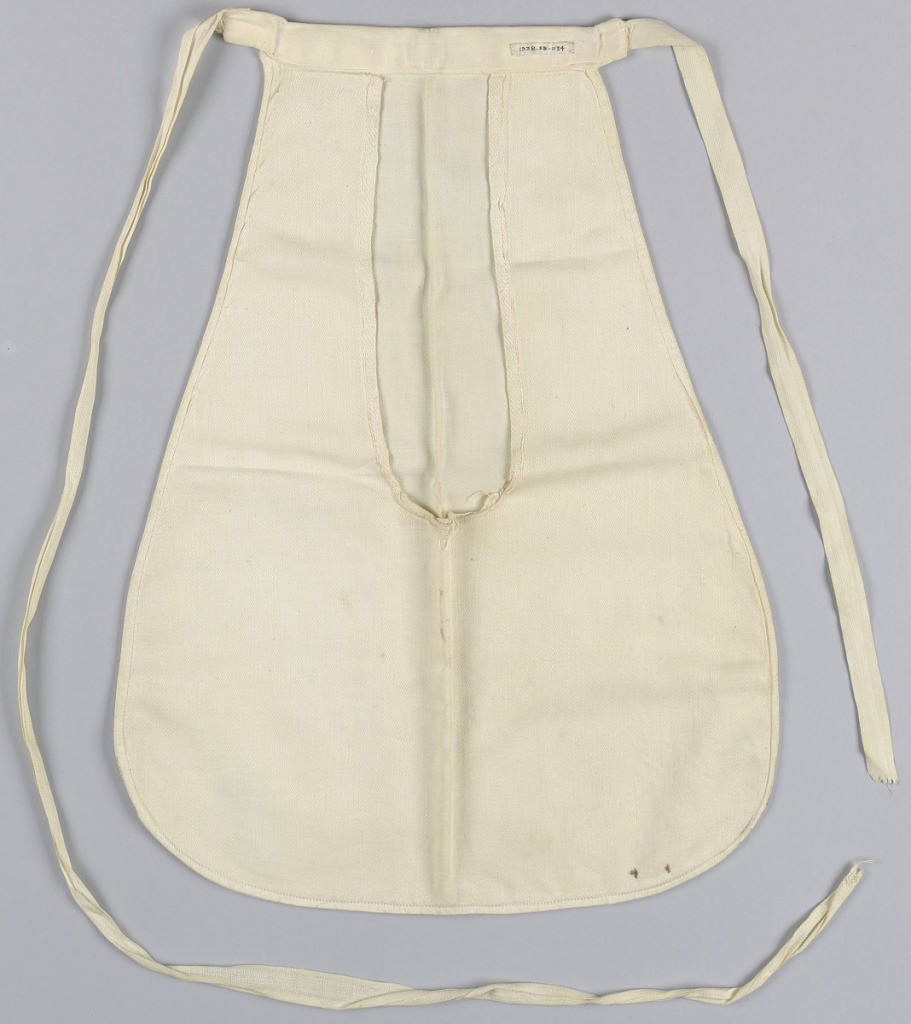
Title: Pocket
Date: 19th century
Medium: cotton Technique: twill plain weave
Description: Woman's pocket in white cotton with tapes to fasten.